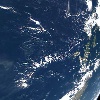
Label: water